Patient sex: M
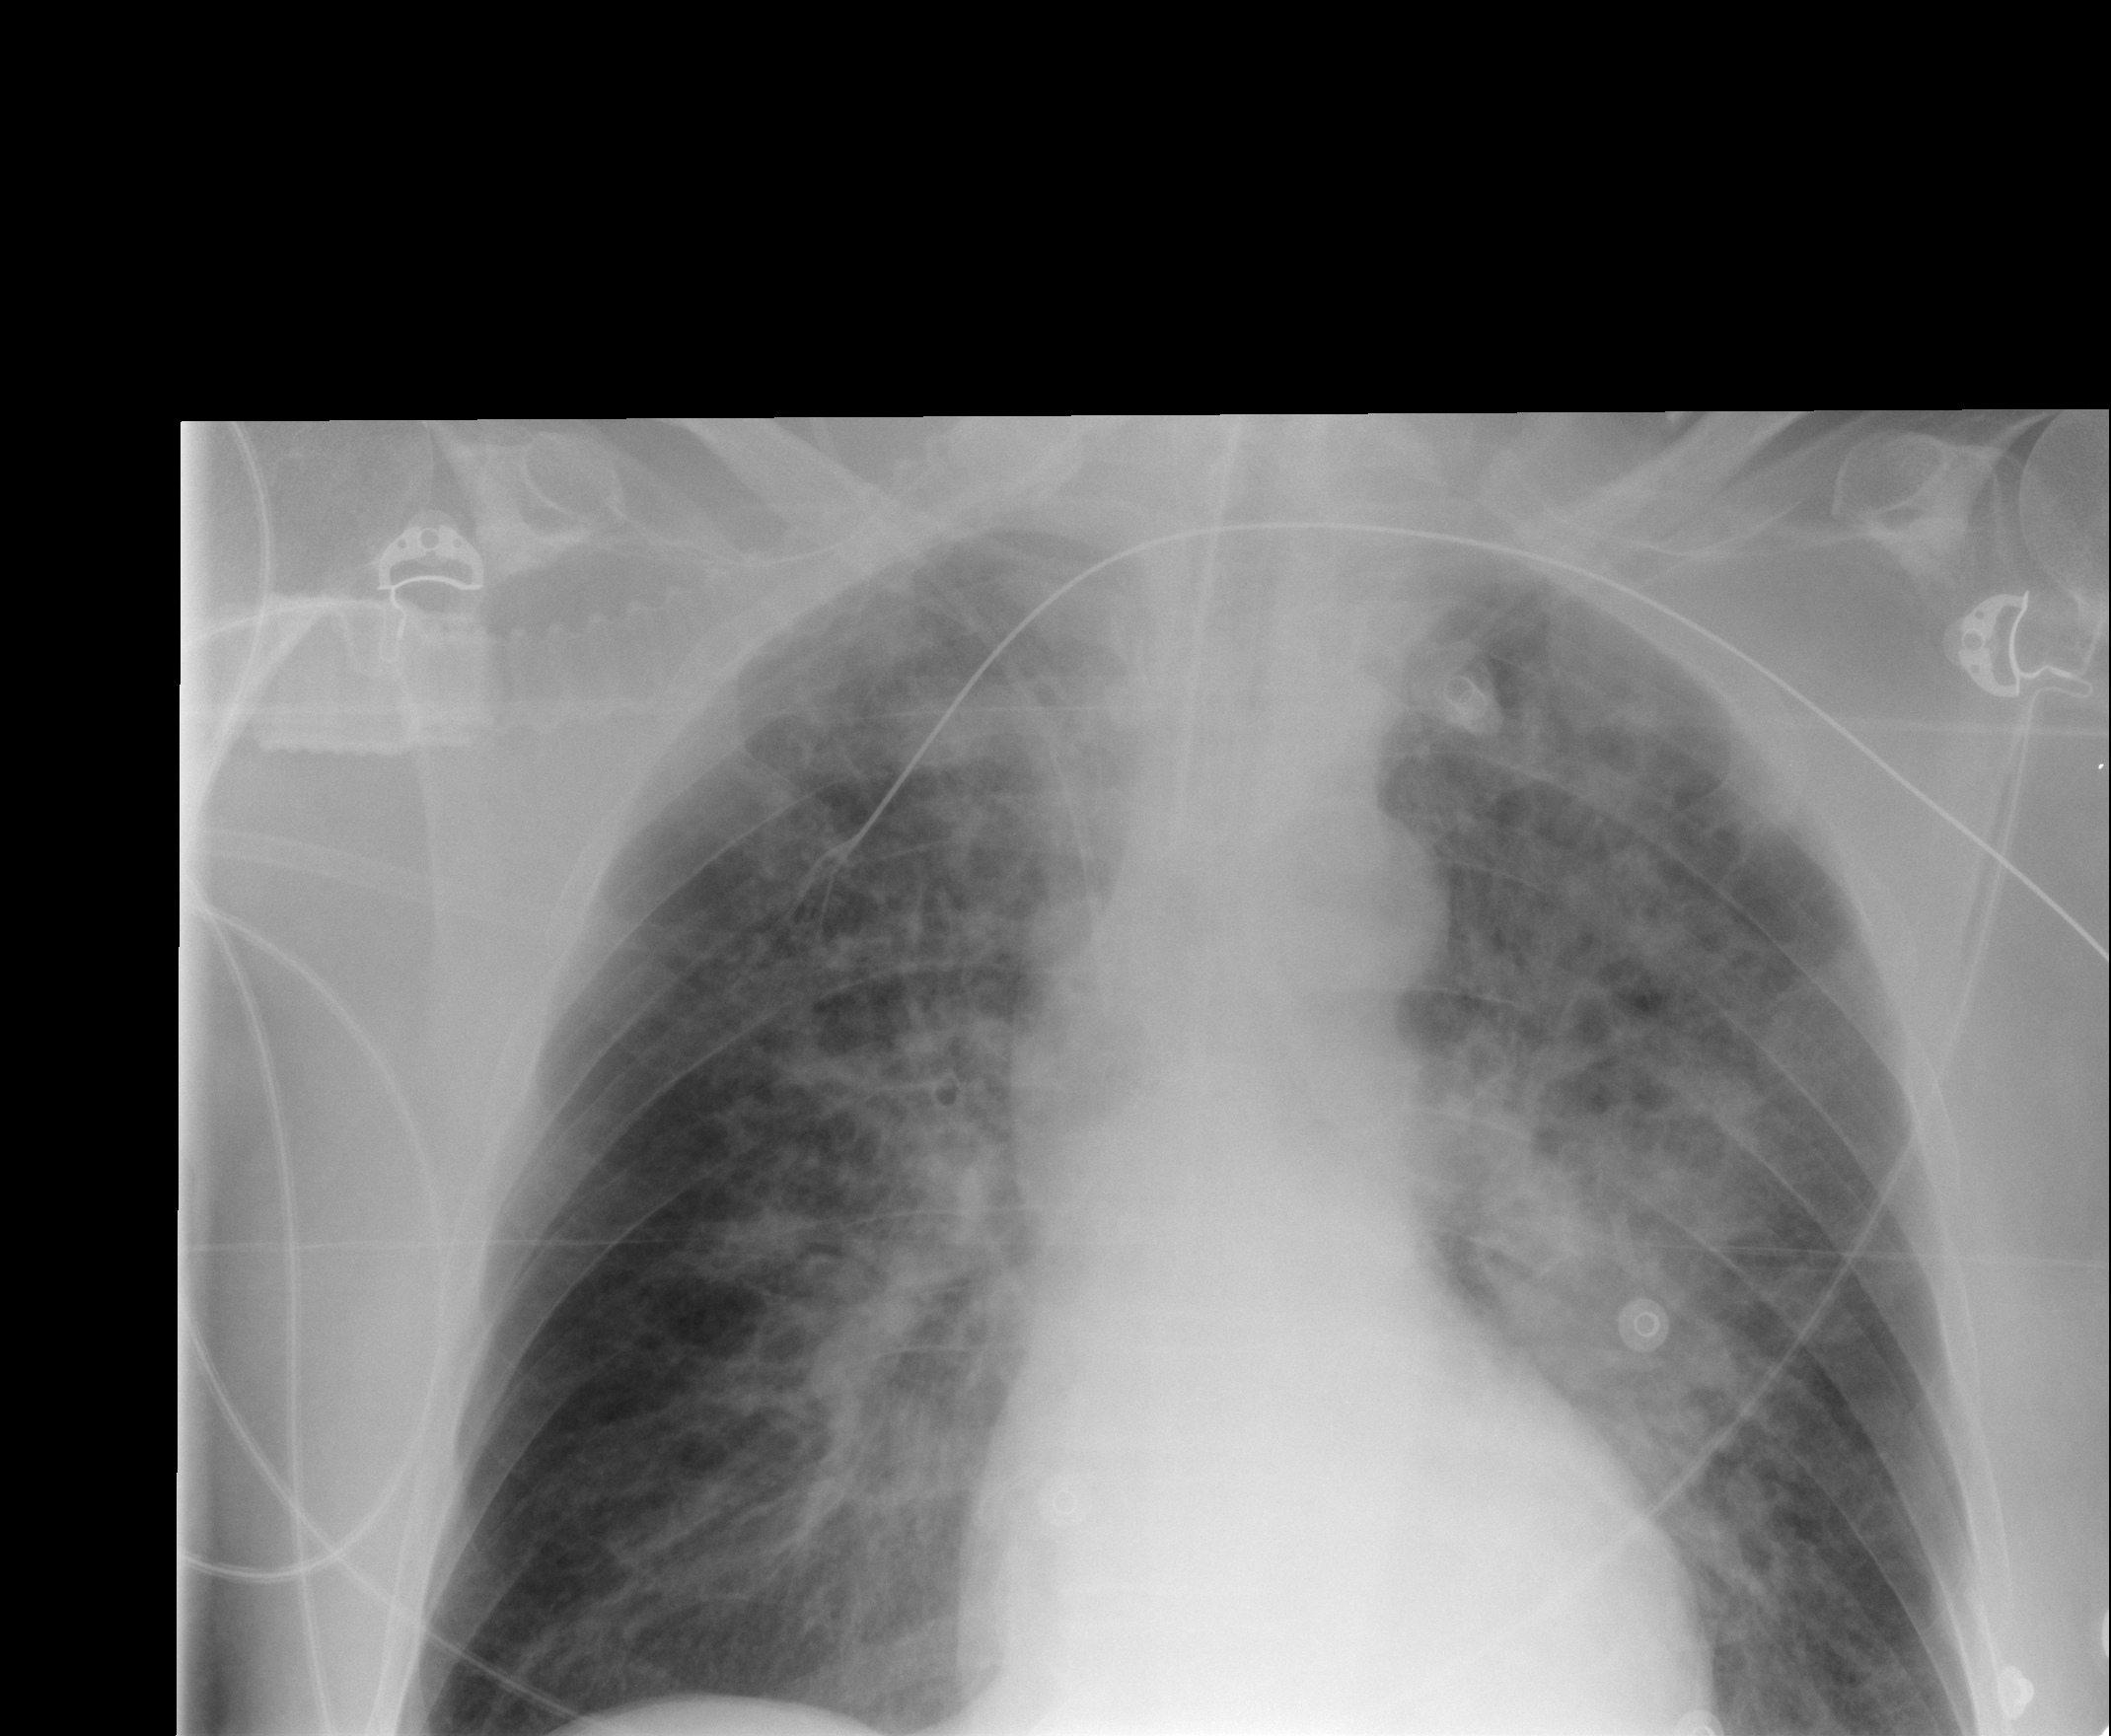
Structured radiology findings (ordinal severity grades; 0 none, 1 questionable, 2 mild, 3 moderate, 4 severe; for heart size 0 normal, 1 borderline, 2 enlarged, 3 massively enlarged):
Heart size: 0
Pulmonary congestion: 3
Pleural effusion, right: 0
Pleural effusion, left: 0
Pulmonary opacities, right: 3
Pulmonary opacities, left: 3
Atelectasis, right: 2
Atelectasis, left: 2